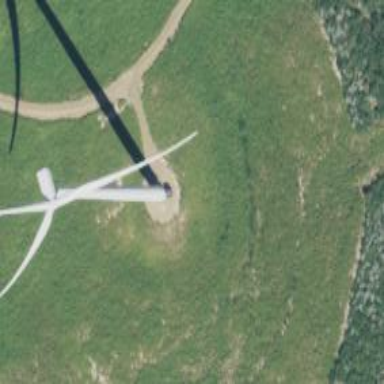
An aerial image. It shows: Wind generator in the form of horizontal axis wind turbine.